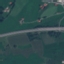
Label: Highway